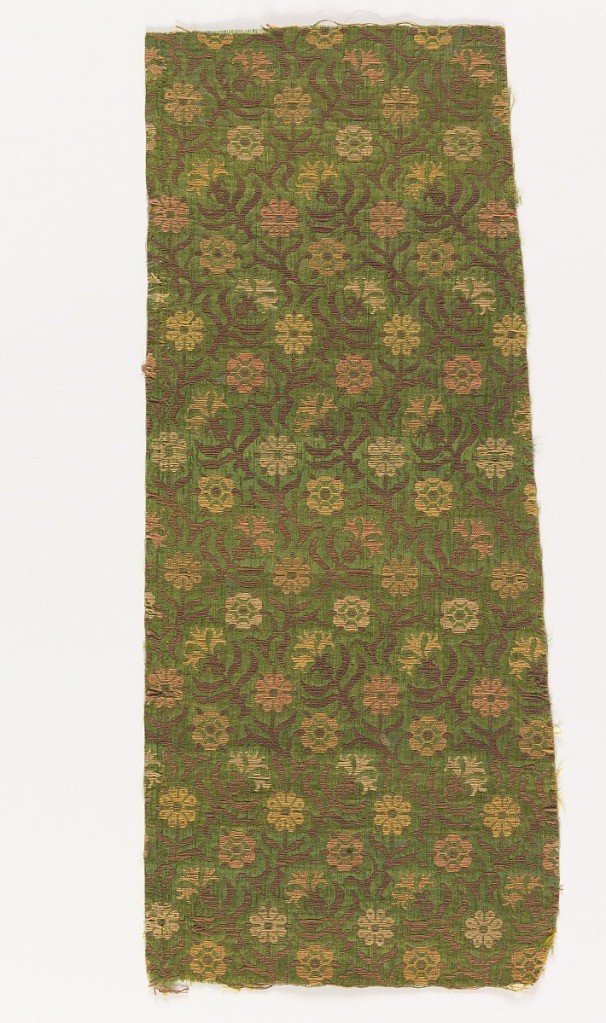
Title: Fragment
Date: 17th century
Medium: silk, cotton Technique; plain weave foundation with supplementary wefts bound in plain weave
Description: Frontal and profile flowers in green, brown, pink and white.